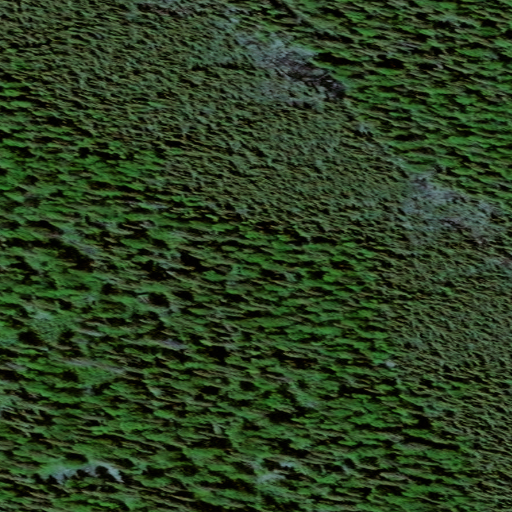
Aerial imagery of mountain in Alaska named Gold Hill containing only unknown